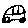
Label: car